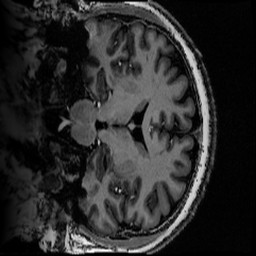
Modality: MP2RAGE
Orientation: coronal
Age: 42
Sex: male
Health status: healthy